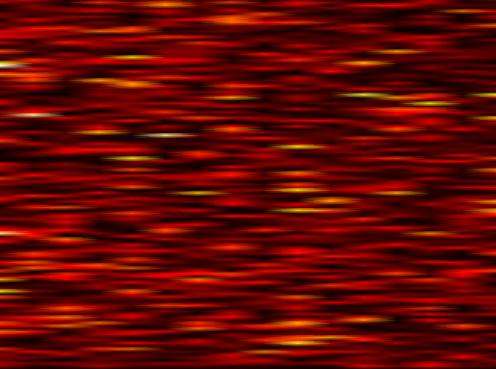
Label: OFDM